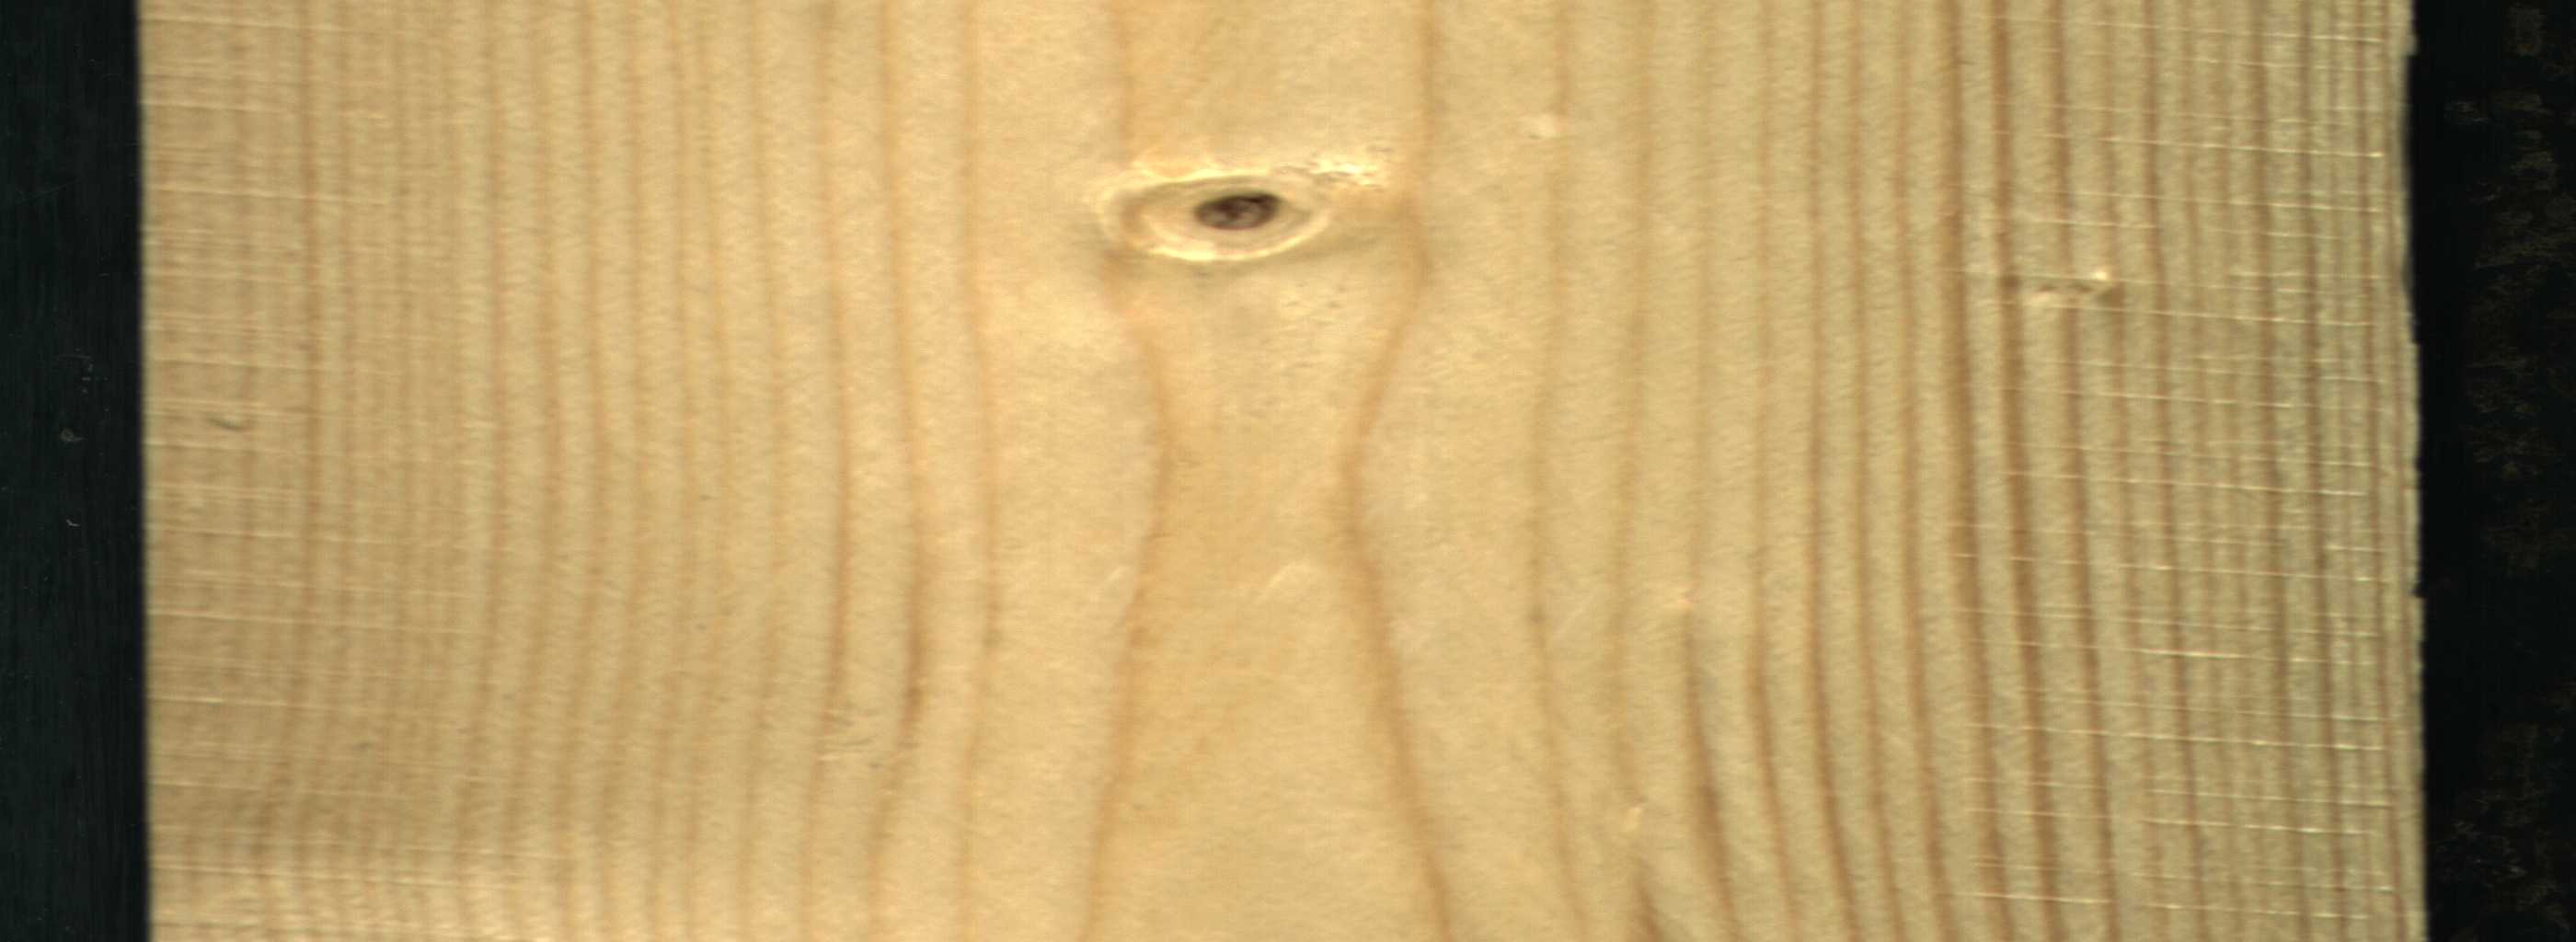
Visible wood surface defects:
Live_Knot